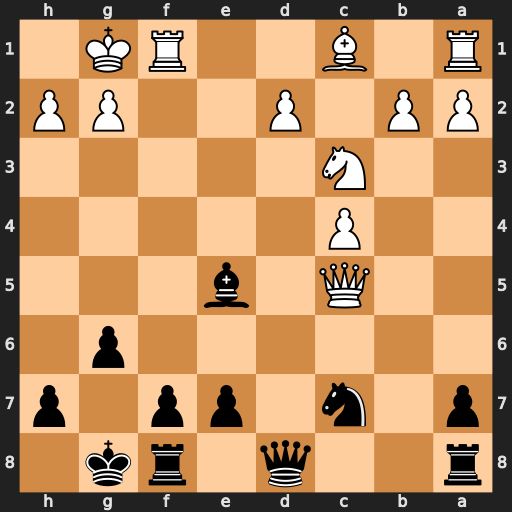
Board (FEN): r2q1rk1/p1n1pp1p/6p1/2Q1b3/2P5/2N5/PP1P2PP/R1B2RK1
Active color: b
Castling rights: -
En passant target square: -
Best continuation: Bd4+ Qxd4 Qxd4+